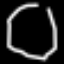
Label: octagon